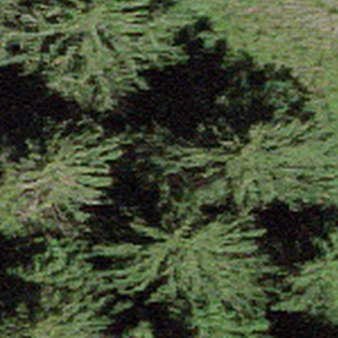
Label: other